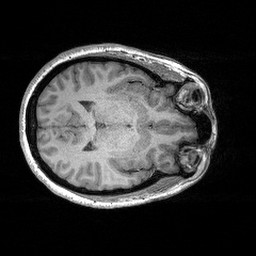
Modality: T1w
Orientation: axial
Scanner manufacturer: siemens
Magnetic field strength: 3 T
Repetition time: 2.3 s
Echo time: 0.00298 s